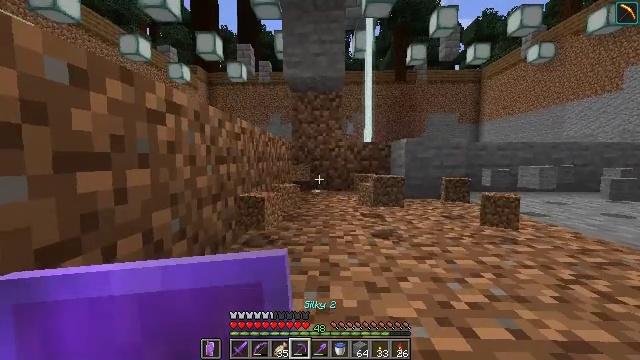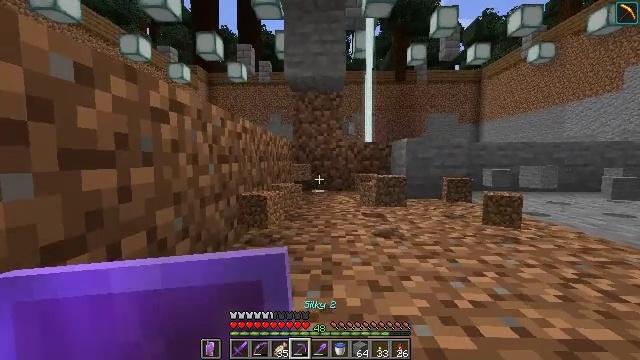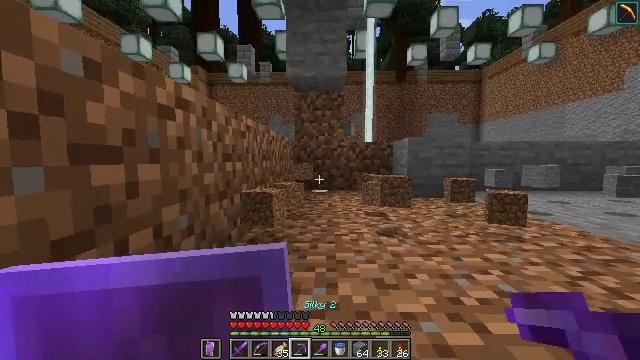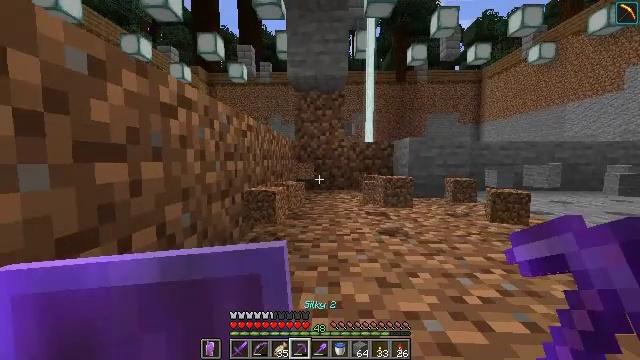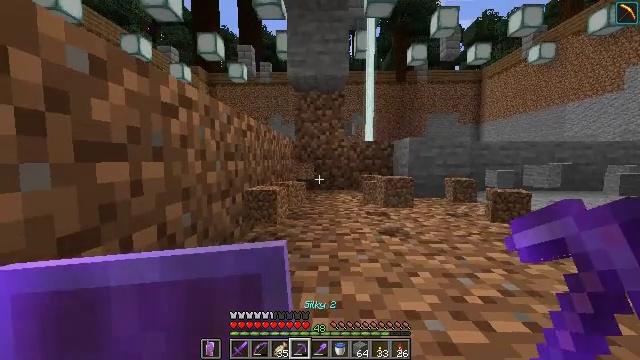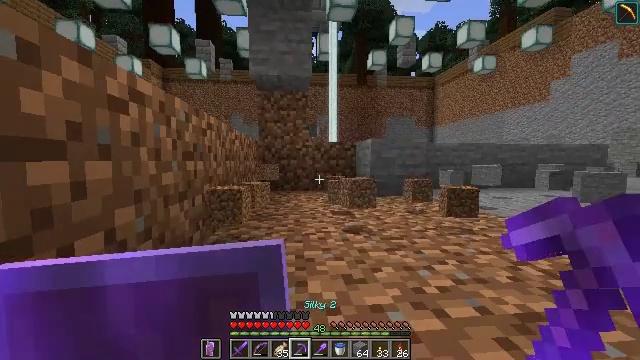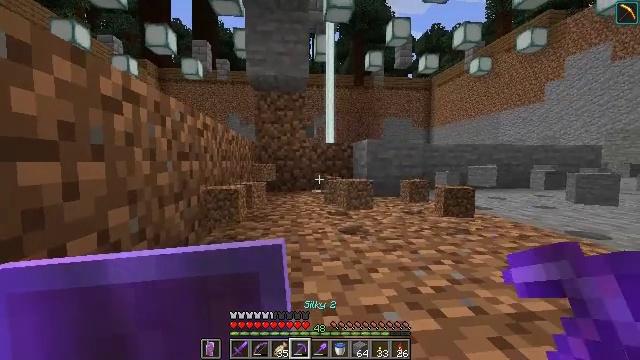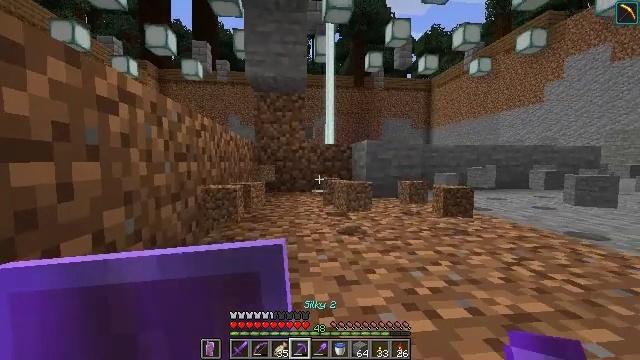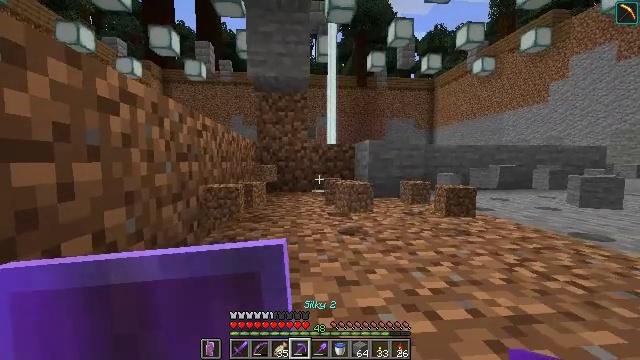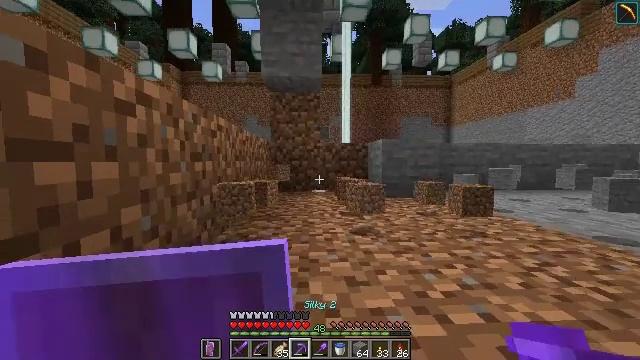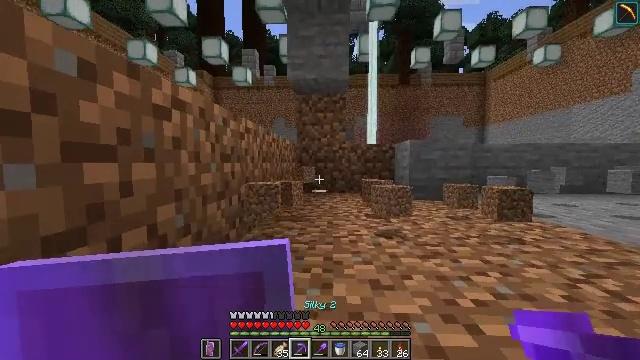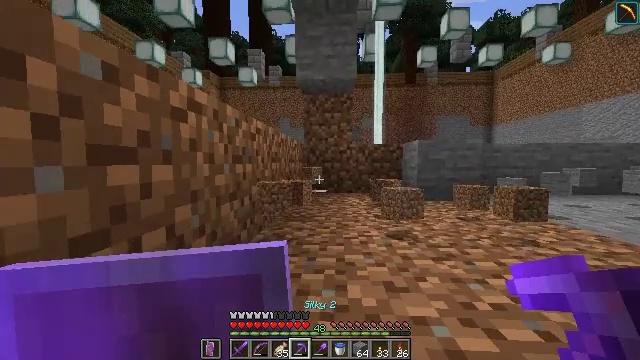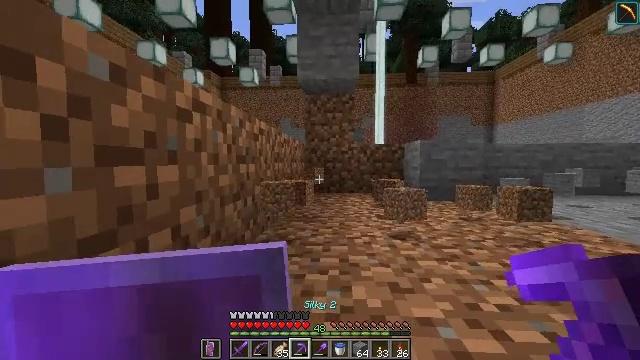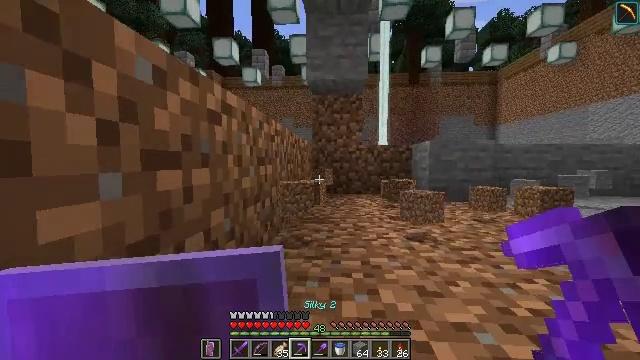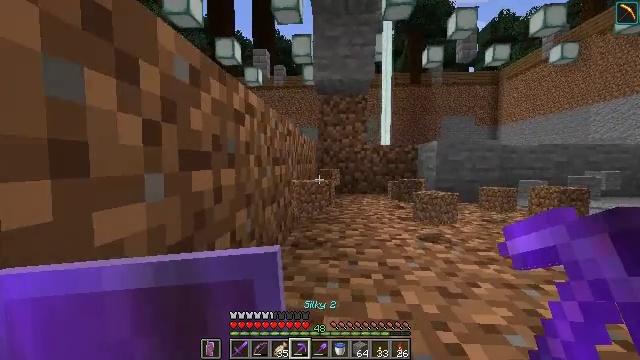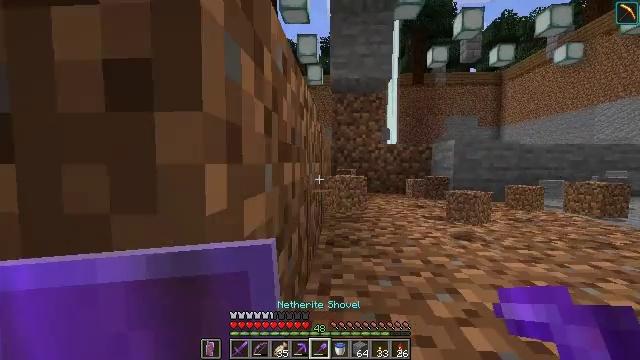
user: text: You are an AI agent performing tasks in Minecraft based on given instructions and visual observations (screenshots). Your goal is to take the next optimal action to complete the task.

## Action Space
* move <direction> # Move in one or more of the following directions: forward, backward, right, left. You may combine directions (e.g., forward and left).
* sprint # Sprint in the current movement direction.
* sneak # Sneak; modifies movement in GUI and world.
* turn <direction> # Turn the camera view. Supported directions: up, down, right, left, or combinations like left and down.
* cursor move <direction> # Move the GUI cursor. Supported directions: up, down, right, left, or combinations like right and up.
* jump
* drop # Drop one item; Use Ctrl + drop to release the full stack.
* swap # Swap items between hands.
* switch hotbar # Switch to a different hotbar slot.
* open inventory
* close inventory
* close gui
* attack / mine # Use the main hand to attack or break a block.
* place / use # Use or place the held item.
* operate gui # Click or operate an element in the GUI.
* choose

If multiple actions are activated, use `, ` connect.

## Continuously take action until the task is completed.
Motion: motion action
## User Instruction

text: Attack the ground to gather dirt.
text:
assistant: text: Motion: move forward
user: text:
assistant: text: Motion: move forward
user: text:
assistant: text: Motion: move forward
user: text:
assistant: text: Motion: move forward
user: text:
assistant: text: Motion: move forward, turn right
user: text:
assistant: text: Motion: move forward
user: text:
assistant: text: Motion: move forward
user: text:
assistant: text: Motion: move forward
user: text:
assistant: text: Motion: move forward, turn left
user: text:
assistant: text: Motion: move forward, turn left
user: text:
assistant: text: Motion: move forward and move left, turn left
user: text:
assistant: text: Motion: move forward and move left
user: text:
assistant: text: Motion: move forward and move left
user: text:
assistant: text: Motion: move forward and move left
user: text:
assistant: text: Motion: move forward and move left
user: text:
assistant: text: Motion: move forward and move left
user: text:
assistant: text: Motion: move forward
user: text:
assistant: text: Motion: move forward
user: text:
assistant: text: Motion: move forward
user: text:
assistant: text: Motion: move forward
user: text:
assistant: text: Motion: move forward
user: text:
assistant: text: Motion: turn right
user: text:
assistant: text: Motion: turn right
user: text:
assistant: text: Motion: attack / mine
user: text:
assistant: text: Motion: attack / mine
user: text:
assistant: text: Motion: attack / mine
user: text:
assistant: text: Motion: attack / mine
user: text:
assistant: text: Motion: move forward, attack / mine
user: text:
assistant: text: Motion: move forward, attack / mine
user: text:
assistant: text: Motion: move forward, attack / mine